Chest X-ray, PA view. Patient: 43 years old, sex M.
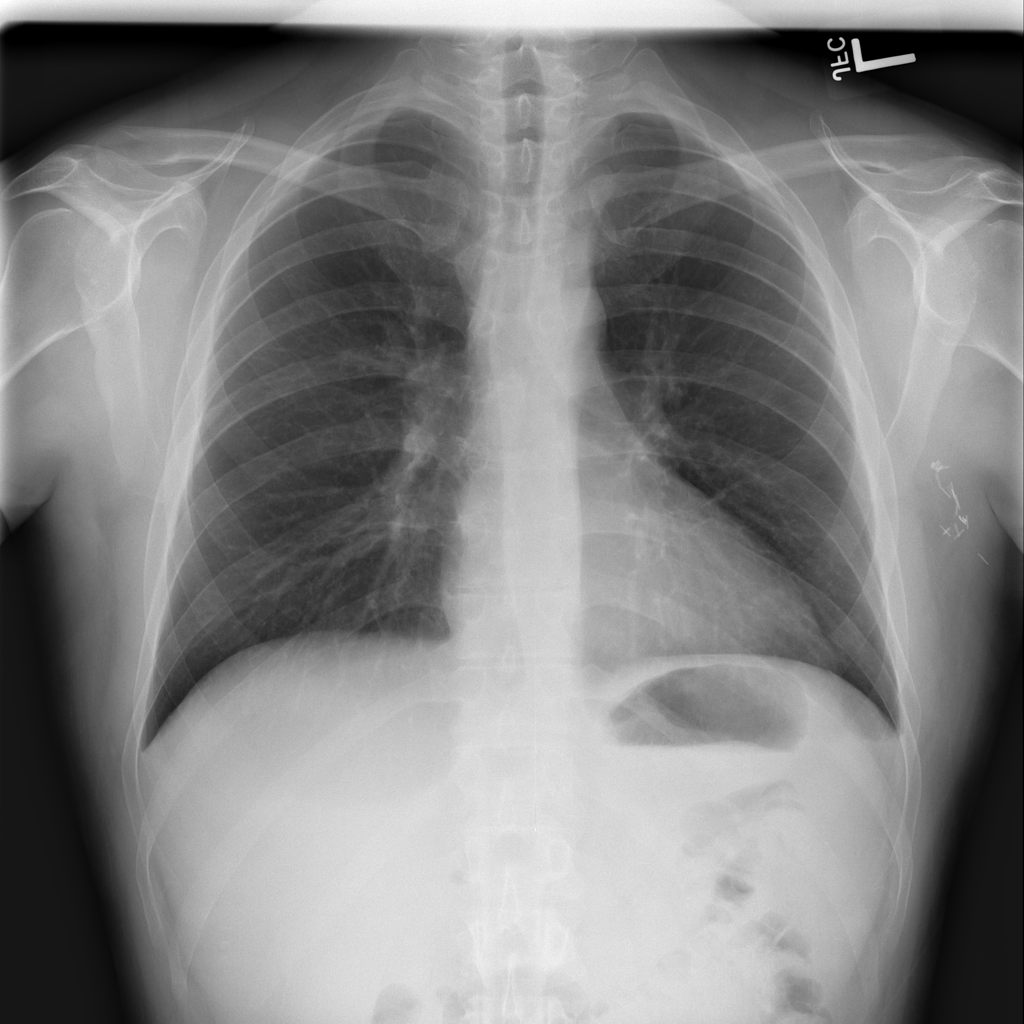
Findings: Infiltration